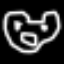
Label: frog